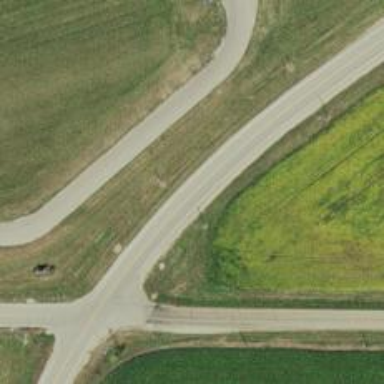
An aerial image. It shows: Primary highway.